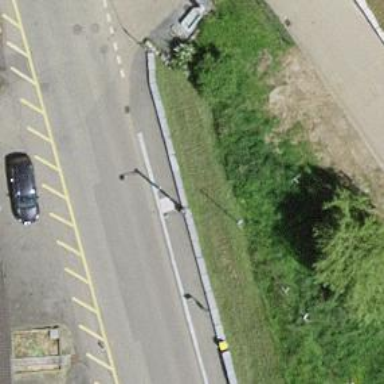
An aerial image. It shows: Platform for public transport. The platform is located by the road.